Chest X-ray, PA view. Patient: 69 years old, sex F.
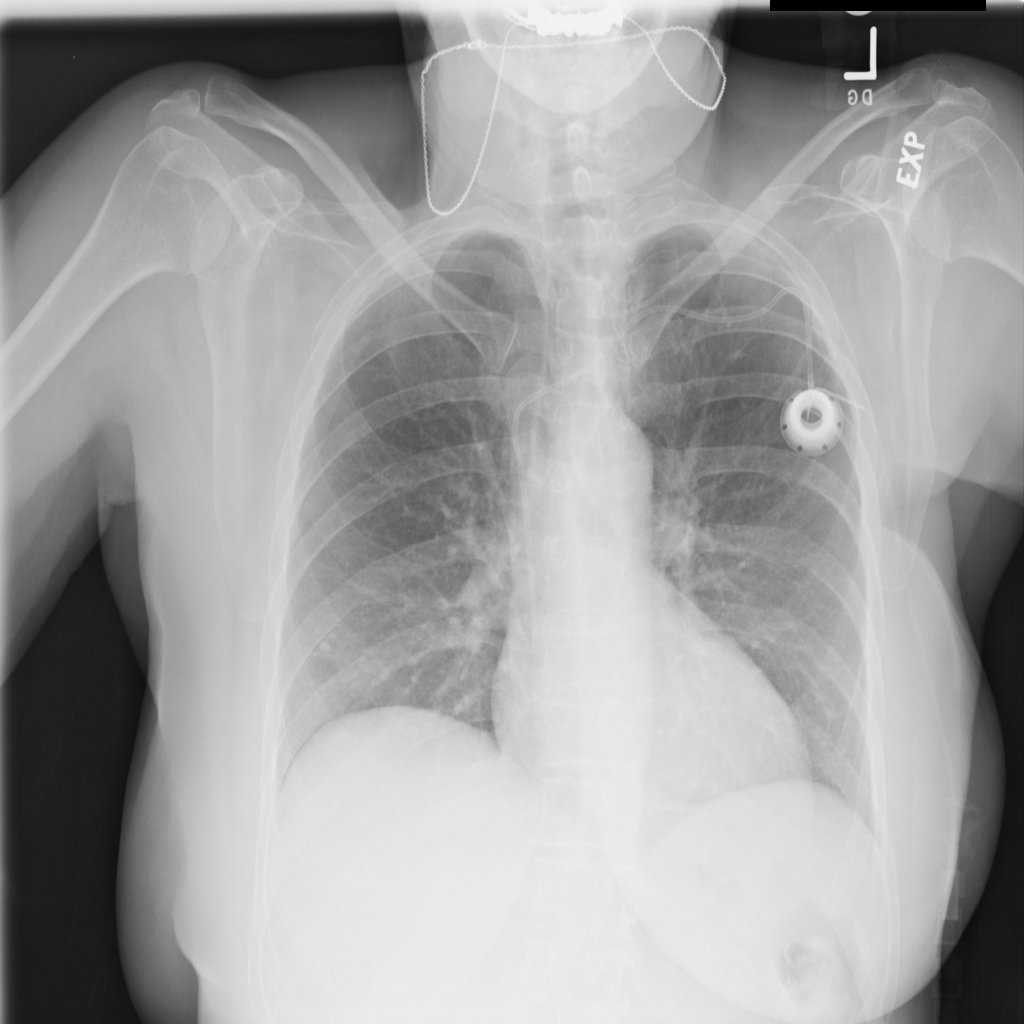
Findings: No Finding